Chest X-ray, PA view. Patient: 57 years old, sex F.
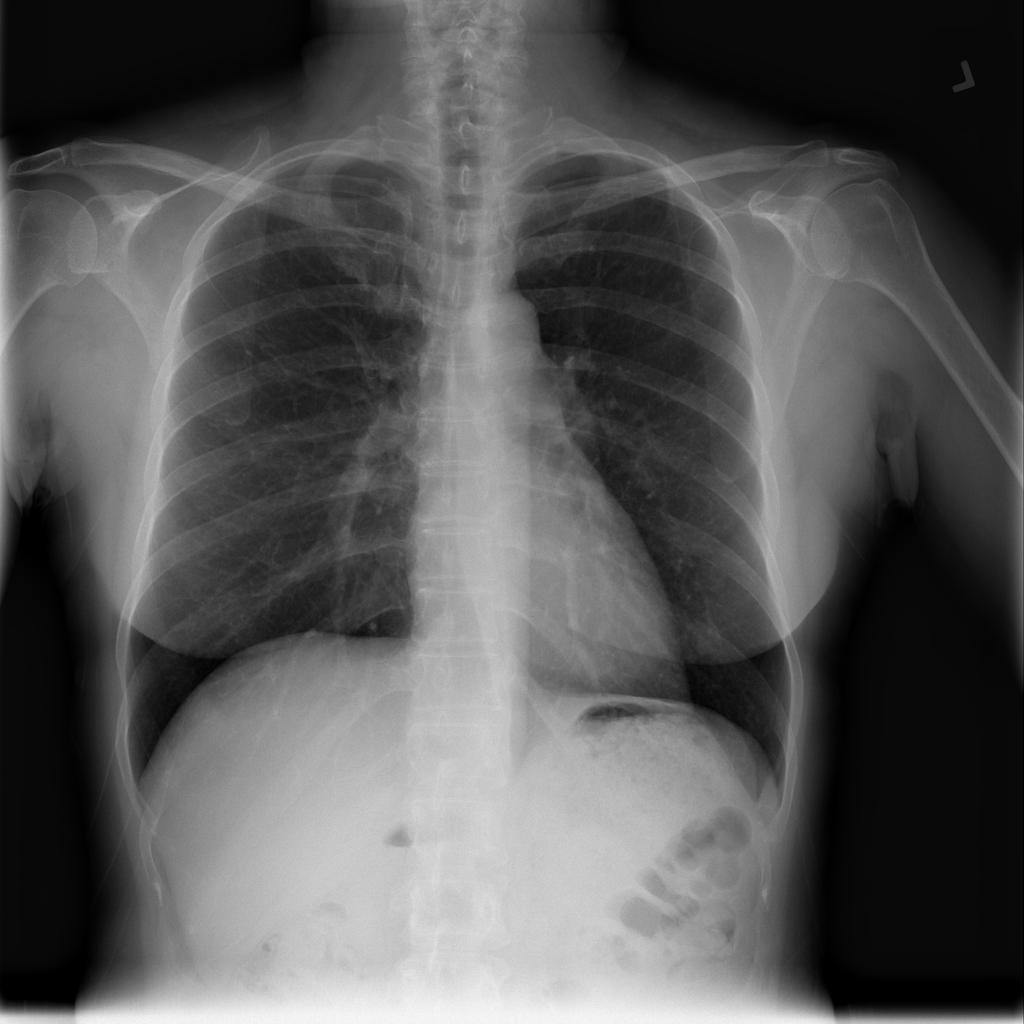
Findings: No Finding